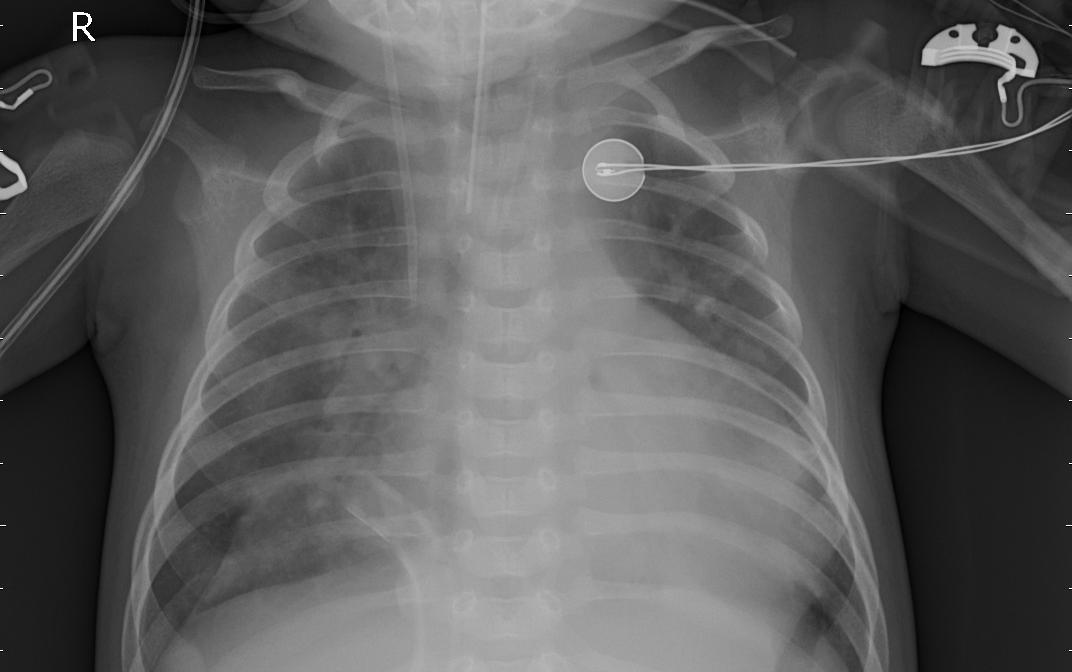
Diagnosis: PNEUMONIA